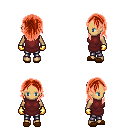
a pixel art fantasy rpg character, female body template, human, tanned skin, maroon tunic, metal pants, red long hairstyle, gold gloves, brown slippers, four views (front, back, left, right), 2x2 character sprite sheet, small pixel art, hard edges, no anti-aliasing